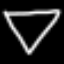
Label: diamond